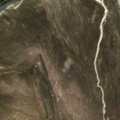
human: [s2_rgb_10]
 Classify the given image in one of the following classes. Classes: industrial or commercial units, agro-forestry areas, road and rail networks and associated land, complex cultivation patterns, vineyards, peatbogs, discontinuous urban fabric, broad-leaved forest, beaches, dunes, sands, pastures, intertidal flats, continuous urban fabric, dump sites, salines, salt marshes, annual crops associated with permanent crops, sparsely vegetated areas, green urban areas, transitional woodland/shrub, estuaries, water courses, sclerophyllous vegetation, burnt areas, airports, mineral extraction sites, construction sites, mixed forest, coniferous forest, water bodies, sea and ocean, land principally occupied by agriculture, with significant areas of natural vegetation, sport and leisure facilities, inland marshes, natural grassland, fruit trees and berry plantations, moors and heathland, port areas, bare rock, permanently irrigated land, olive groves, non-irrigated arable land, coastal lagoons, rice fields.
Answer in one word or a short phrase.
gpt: dump sites